Interaction volume radius: 10 \u00c5
Interaction volume height: 25 \u00c5
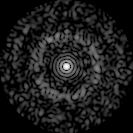
Disorder parameter: 0.8366